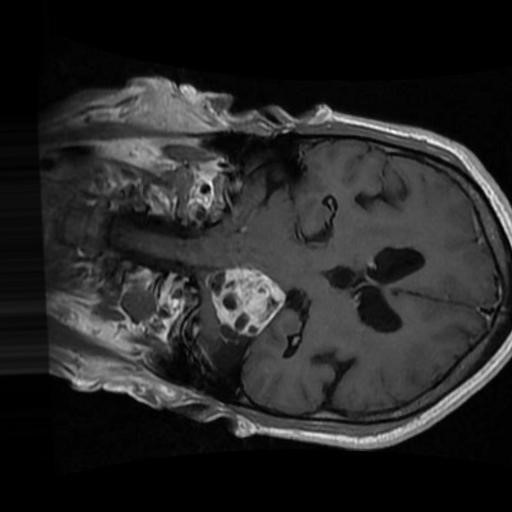
Label: brain_menin